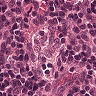
Metastatic tissue present: no